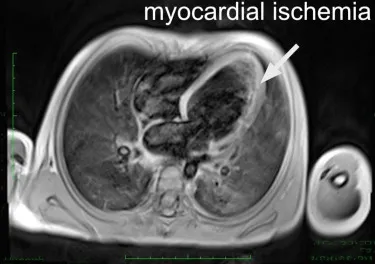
Cardiac CTA and MRI imaging. (F) Cardiac MRI image after surgical correction revealed a normal perfusion. LCA, left coronary artery; LAD, left anterior descending; LCX, left circumflex.
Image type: radiology (mri)